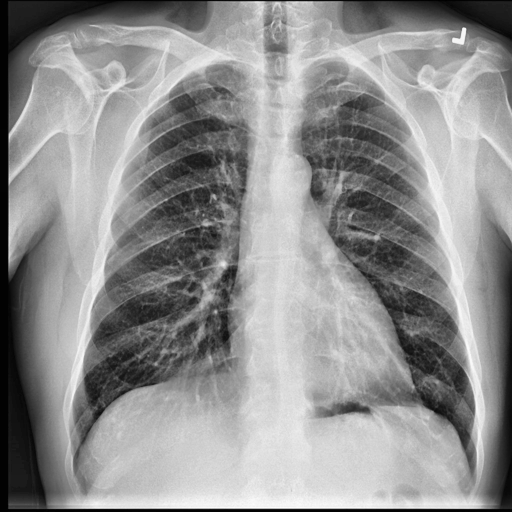
Finding: NORMAL